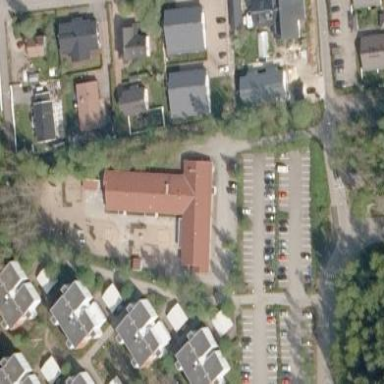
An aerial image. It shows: Public building.